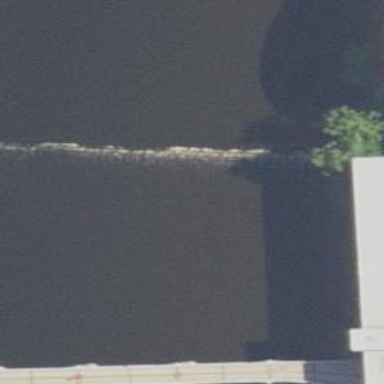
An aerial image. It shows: Weir in waterway.